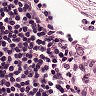
Metastatic tissue present: no